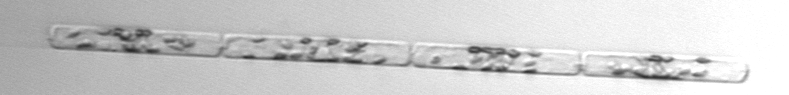
Label: Dactyliosolen_fragilissimus